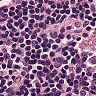
Metastatic tissue present: no